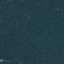
Land use / land cover: Forest